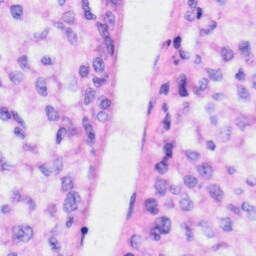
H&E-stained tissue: Liver